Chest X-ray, AP view. Patient: 52 years old, sex F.
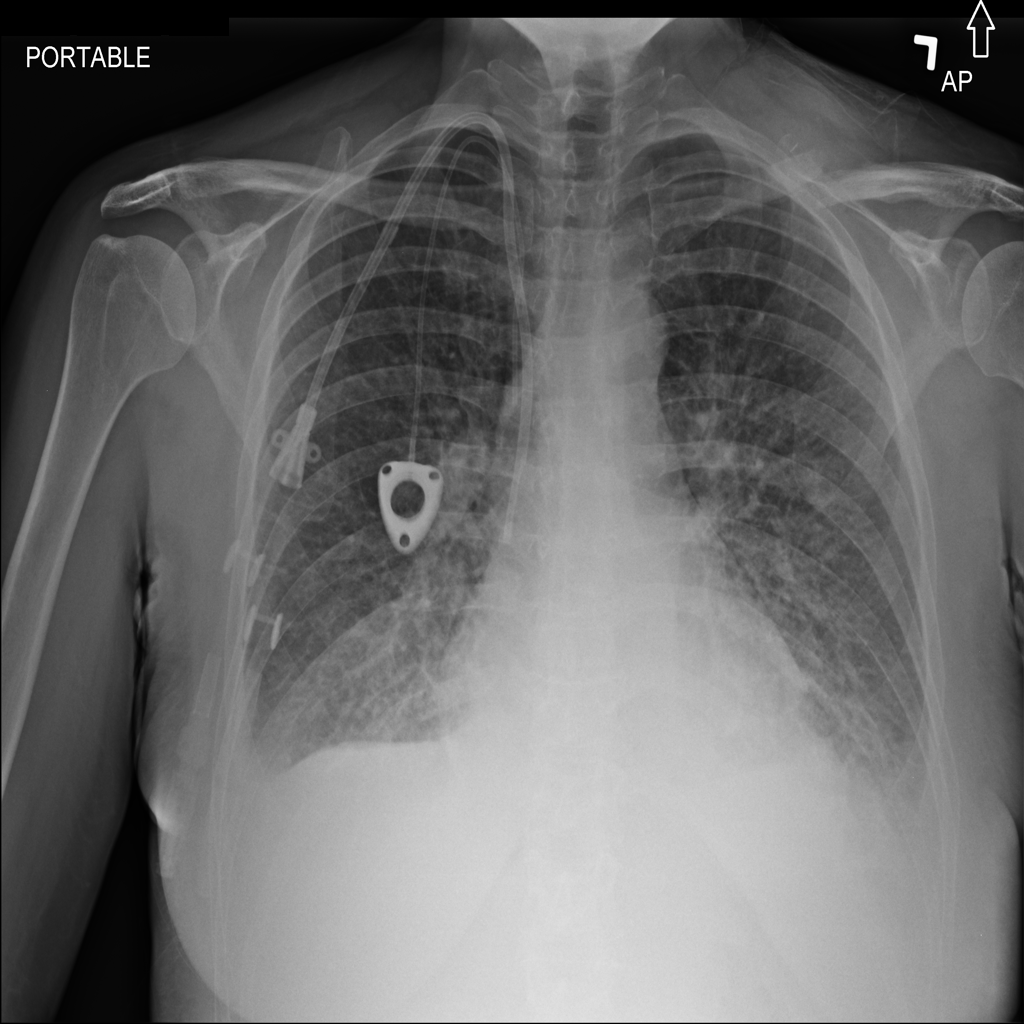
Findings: Effusion